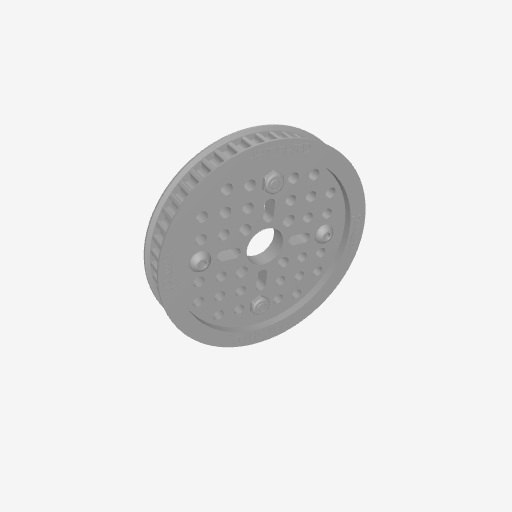
Part: Pulley5P14ID48T